Interaction volume radius: 10 \u00c5
Interaction volume height: 30 \u00c5
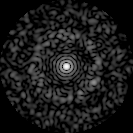
Disorder parameter: 0.8195